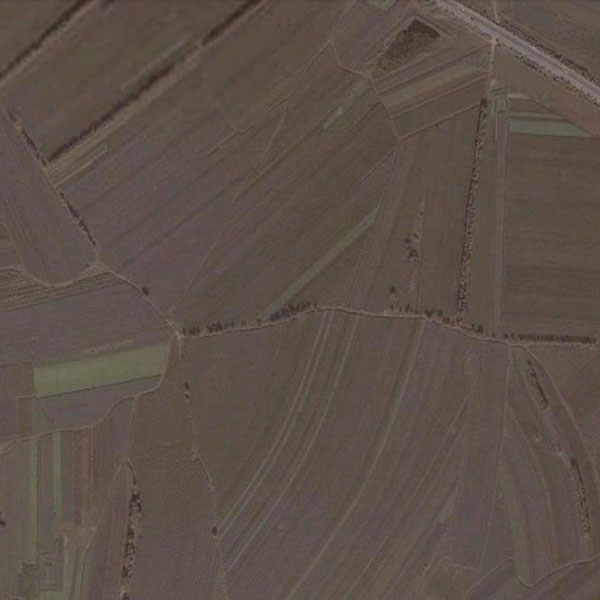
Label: Farmland